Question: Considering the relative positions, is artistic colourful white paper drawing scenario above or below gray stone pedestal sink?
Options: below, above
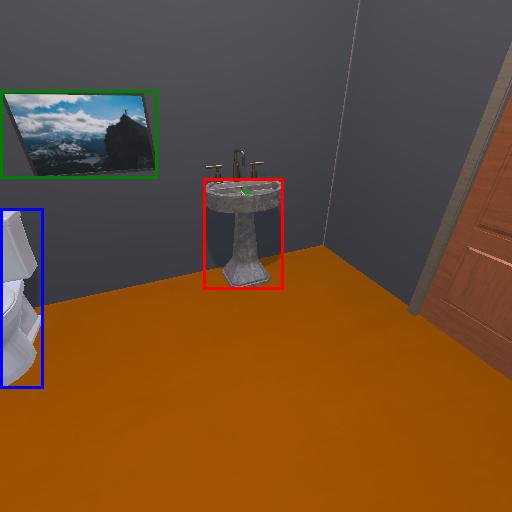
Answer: below